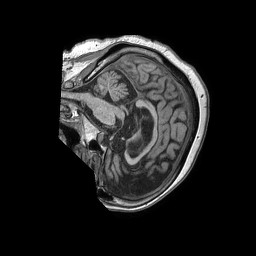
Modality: T1w
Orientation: sagittal
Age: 75
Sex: female
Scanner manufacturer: philips
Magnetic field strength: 1.5 T
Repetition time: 0.007761 s
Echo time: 0.003538 s